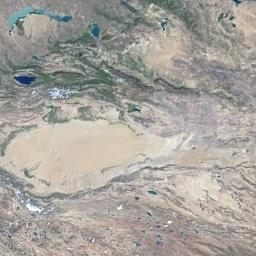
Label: desert